Question: I want to use 'onUpdate' function to trigger when "front" is updated, but unfortunately I couldn't get it to work. Can you help me?

'''
exports.updateUser = functions.firestore
.document('trashcan/{trashcanId}')
.onUpdate((change, context) => {
'front';
// Get an object representing the document
// e.g. {'name': 'Marie', 'age': 66}
const newValue = change.after.data();
// ...or the previous value before this update
const previousValue = change.before.data();
// access a particular field as you would any JS property
const front = newValue.front;
// perform desired operations ...
'''
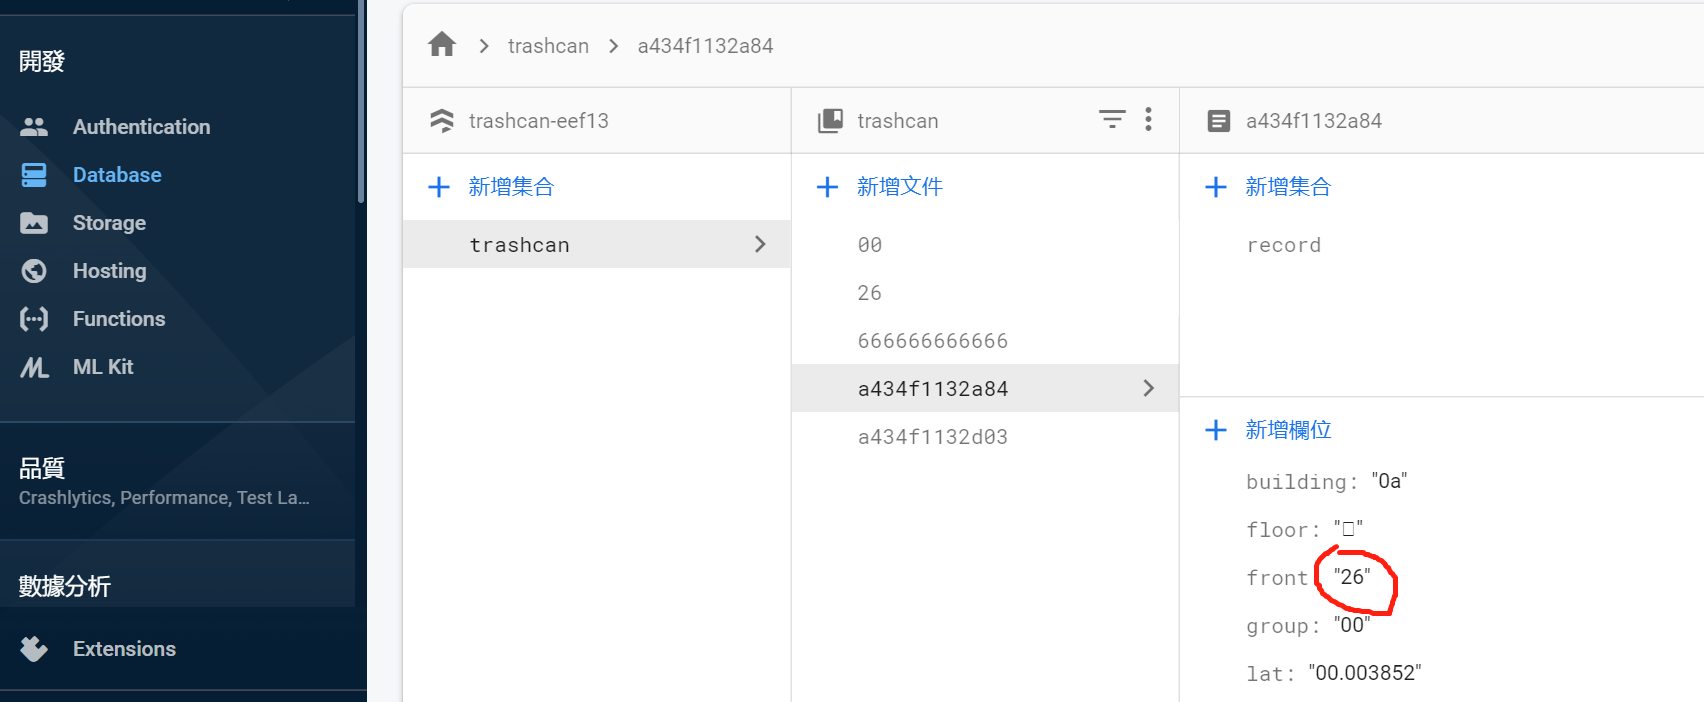
Answer: You should compare the values of the 'front' field before and after the change, as follows:
'''
exports.detectFrontChanges = functions.firestore
.document('trashcan/{trashcanId}')
.onUpdate((change, context) => {
const newValue = change.after.data();
const previousValue = change.before.data();
if (newValue.front !== previousValue.front) {
//front field value has changed
//Do something
//e.g. write to the log console
console.log("front field value has changed!");
//e.g. and write a Firestore document
return admin.firestore().collection('events').doc('event1').set({changeType: 'front field'});
} else {
//nothing to do
//return null to indicate to the Cloud Function platform that this Function can be finished
return null;
}
}
'''